Question: I need to Display a list of sales by customer, showing customer ID, the customer's name, the
name of the product bought by the customer, and the date of sale and be sorted by the customer id..
here is the customer table structure
'''
CREATE TABLE customer
(cust_id INT NOT NULL AUTO_INCREMENT PRIMARY KEY
,forename CHAR(10) NOT NULL
,surname CHAR(10) NOT NULL
,phone CHAR(15) NULL
);
'''
here is the sales table structure
'''
CREATE TABLE sales
(cust_id CHAR(6) NOT NULL
,prod_id CHAR(8) NOT NULL
,quantity SMALLINT NULL
,date_of_sale NULL
,PRIMARY KEY(cust_id,prod_id)
);
'''
thank you.
products table

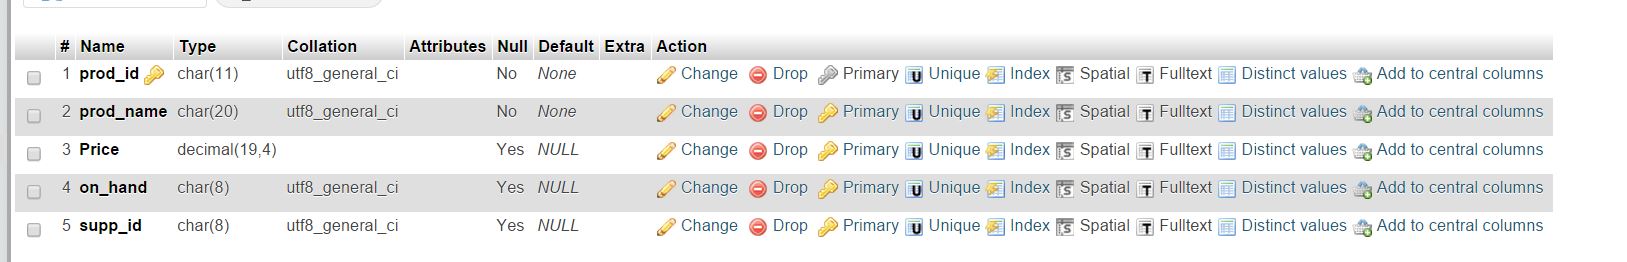
Answer: This will give you a list of your customers, it uses LEFT JOINS - which means the results will show you customers that have no sales as well as customers with sales - which is probably information you want to know.
'''
SELECT
c.cust_id,
c.forename,
c.surname,
p.prod_name,
s.date_of_sale
FROM customers c
LEFT JOIN sales s ON s.cust_id = c.cust_id
LEFT JOIN products p ON p.prod_id = s.prod_id
ORDER BY c.cust_id ASC
'''
If you only want to see customers that have sales - then just change 'LEFT' to 'INNER'.
'''
SELECT
c.cust_id,
c.forename,
c.surname,
p.prod_name,
s.date_of_sale
FROM customers c
INNER JOIN sales s ON s.cust_id = c.cust_id
INNER JOIN products p ON p.prod_id = s.prod_id
ORDER BY c.cust_id ASC
'''